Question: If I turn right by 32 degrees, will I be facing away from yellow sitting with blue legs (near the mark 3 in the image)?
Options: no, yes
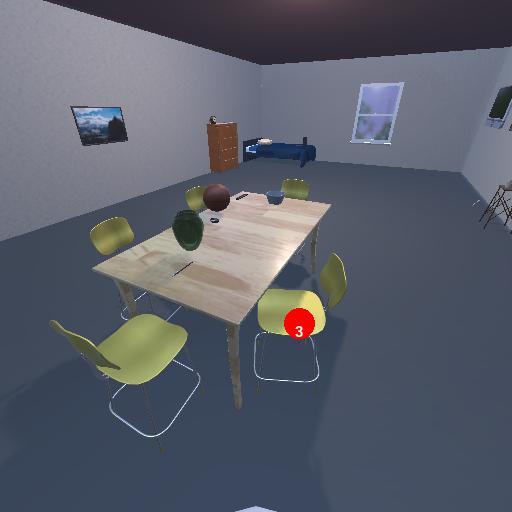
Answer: no